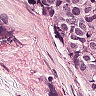
Metastatic tissue present: yes